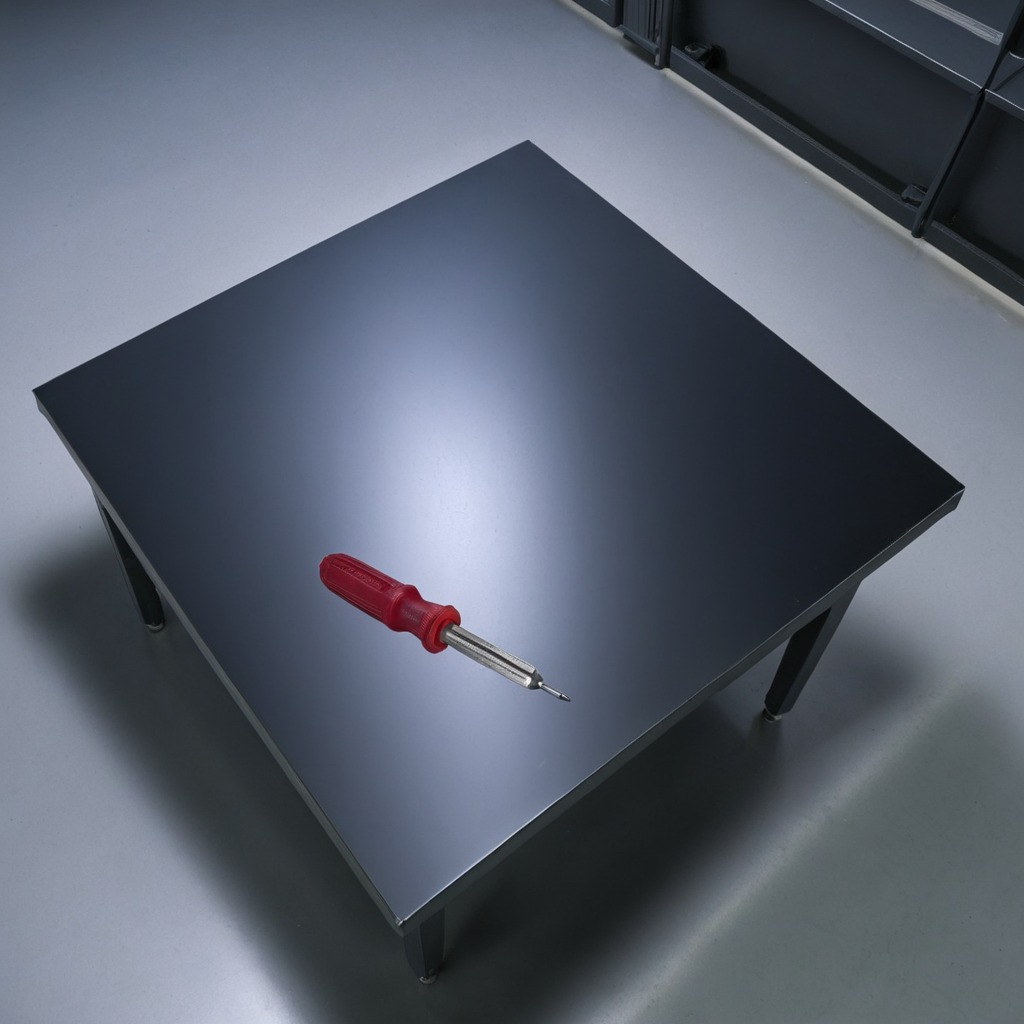
A screwdriver is lying on the tabletop.